Question: I'm currently trying to mimic a screen from a flash game for my own inscrutable purposes, and a typical screenshot of the screen in question looks something like this  from the file, and now I'm trying to find out the positioning of the various text fields. The actionscript for the SWF has the various textfields being declared as such:
'''
public var speedText:TextField;
public var exp:TextField;
public var evadeText:TextField;
public var lvl:TextField;
public var critText:TextField;
'''
The problem I have is that I can't find any instance anywhere in the code that actually assigns x, y, width, or height attributes to any of the text fields, nor are they anywhere on the stage using Flash CS4, so I can't determine their positioning at all. I've searched all actionscript files associated with the swf for any instance of the textfield names, without any hits except for assigning text to them. If they aren't receiving their positioning attributes via actionscript, how they receiving these values, and how can I obtain them?
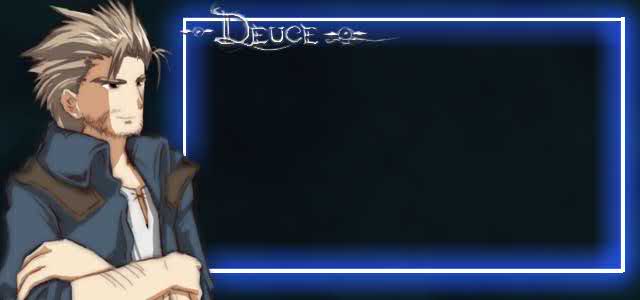
Answer: load the swf with a Loader-Instance, then you can loop through its children and trace the positions:
'''
private function loadCompleteHandler(event : Event) : void
{
var content : MovieClip = loader.content as MovieClip;
loopIt(content);
}
private function loopIt(movieClip : MovieClip) : void
{
for(var i : int = 0; i < movieClip.numChildren; i++)
{
trace("x pos: " + movieClip.getChildAt(0).x);
if(movieClip.getChildAt(0) is MovieClip)
{
if(movieClip.getChildAt(0).numChildren>0)
{
loopIt(ovieClip.getChildAt(0));
}
}
}
}
'''